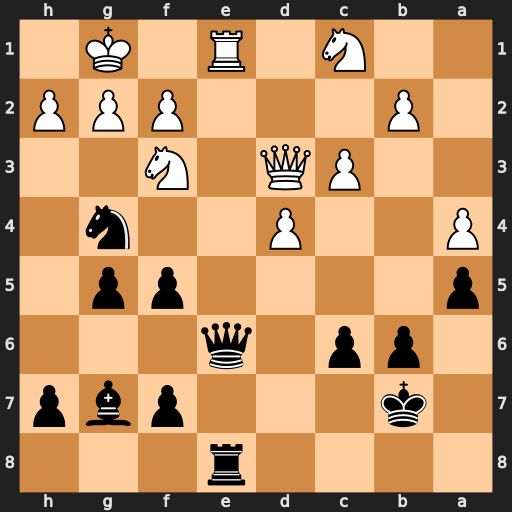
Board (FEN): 4r3/1k3pbp/1pp1q3/p4pp1/P2P2n1/2PQ1N2/1P3PPP/2N1R1K1
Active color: b
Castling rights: -
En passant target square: -
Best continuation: Qxe1+ Nxe1 Rxe1+ Qf1 Rxf1+